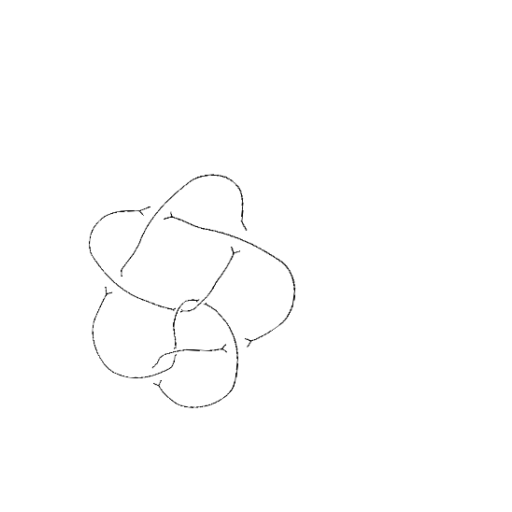
Crossing number: 8